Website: walmart
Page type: customer-info-address
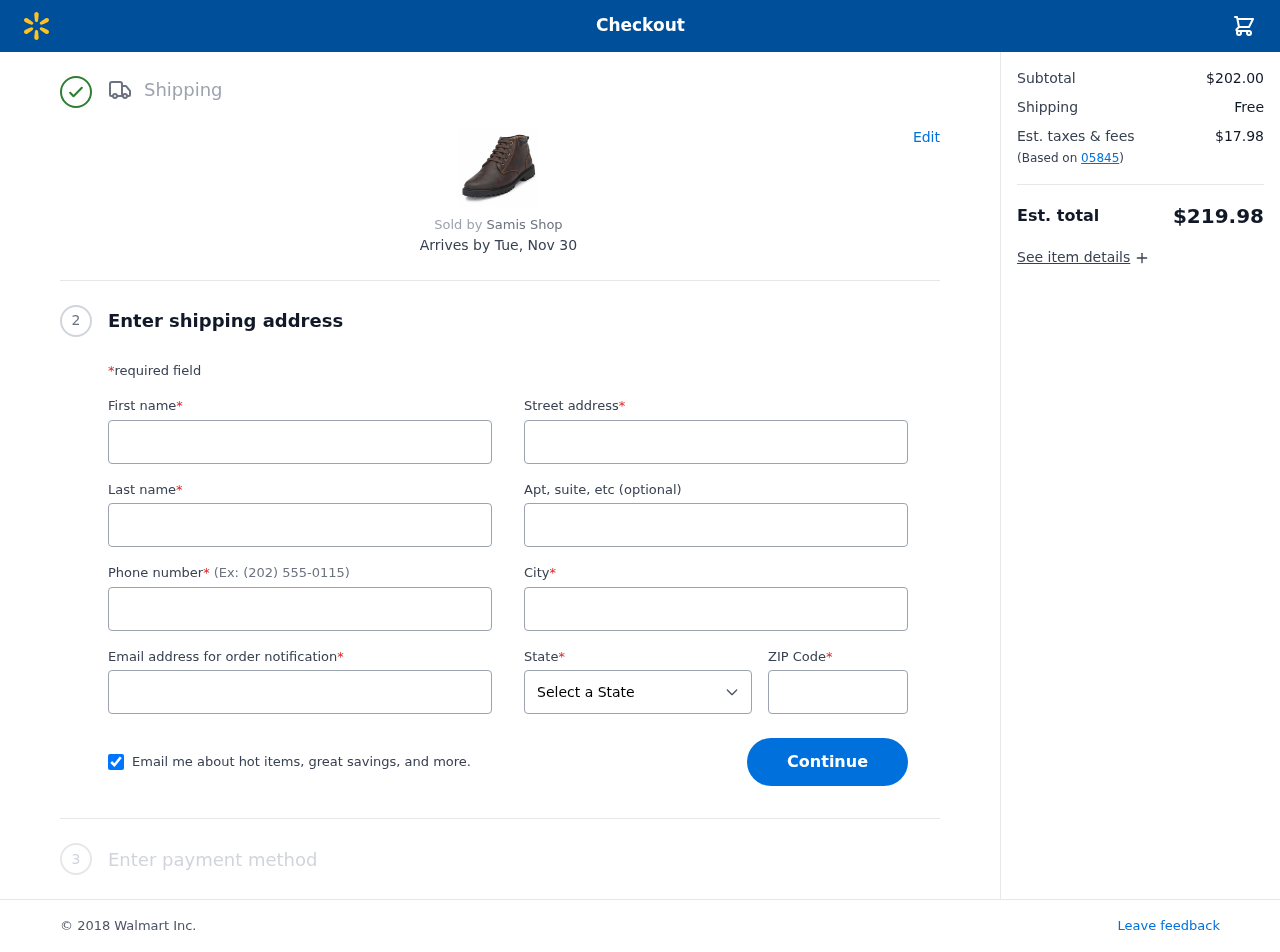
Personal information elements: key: PII_CITY
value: Sextonview
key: PII_EMAIL
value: jason.ellis@gmail.com
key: PII_FIRSTNAME
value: Jason
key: PII_LASTNAME
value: Ellis
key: PII_PHONE
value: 9264522416
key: PII_POSTCODE
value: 05845
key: PII_STATE
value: New Mexico
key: PII_STREET
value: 4428 Cannon Summit
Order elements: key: ORDER_DELIVERY_DATE
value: Tue, Nov 30
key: ORDER_SUBTOTAL
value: $202.00
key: ORDER_SHIPPING_COST
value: Free
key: ORDER_TAX
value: $17.98
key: ORDER_TOTAL
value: $219.98